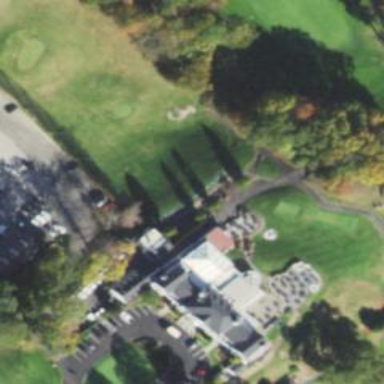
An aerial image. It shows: Path for golf carts.